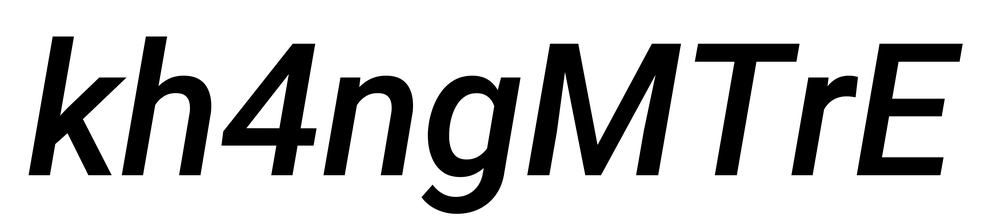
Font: Roboto-Italic_Medium_Italic